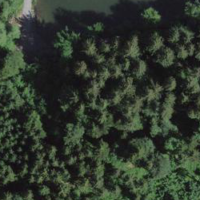
EUNIS habitat code: 43
Species observed at this site:
Argynnis paphia
Sorbus aucuparia